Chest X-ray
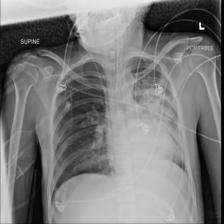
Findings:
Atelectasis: negative
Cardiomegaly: negative
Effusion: negative
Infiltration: negative
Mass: negative
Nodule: negative
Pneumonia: negative
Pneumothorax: negative
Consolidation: positive
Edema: negative
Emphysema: negative
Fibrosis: negative
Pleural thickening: negative
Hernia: negative